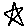
Label: star